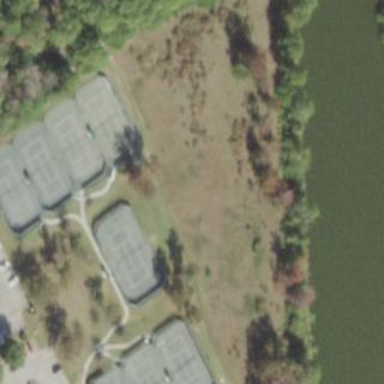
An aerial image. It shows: Sports centre dedicated to tennis.